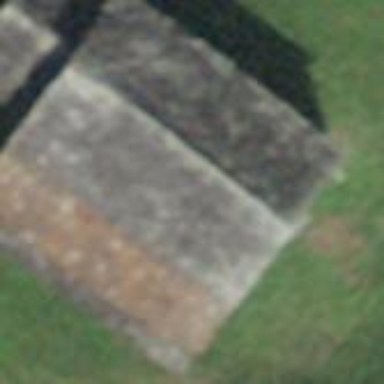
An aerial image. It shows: Cabin.